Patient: sex M, age 46
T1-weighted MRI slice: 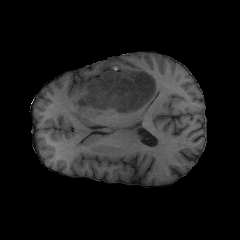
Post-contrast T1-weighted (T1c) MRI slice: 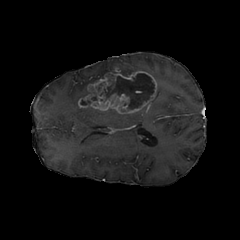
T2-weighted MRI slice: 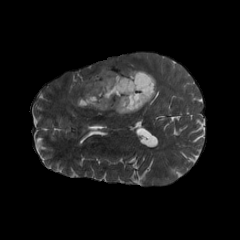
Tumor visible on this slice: yes
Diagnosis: Glioblastoma, IDH-wildtype
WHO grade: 4